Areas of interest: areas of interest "Business office"
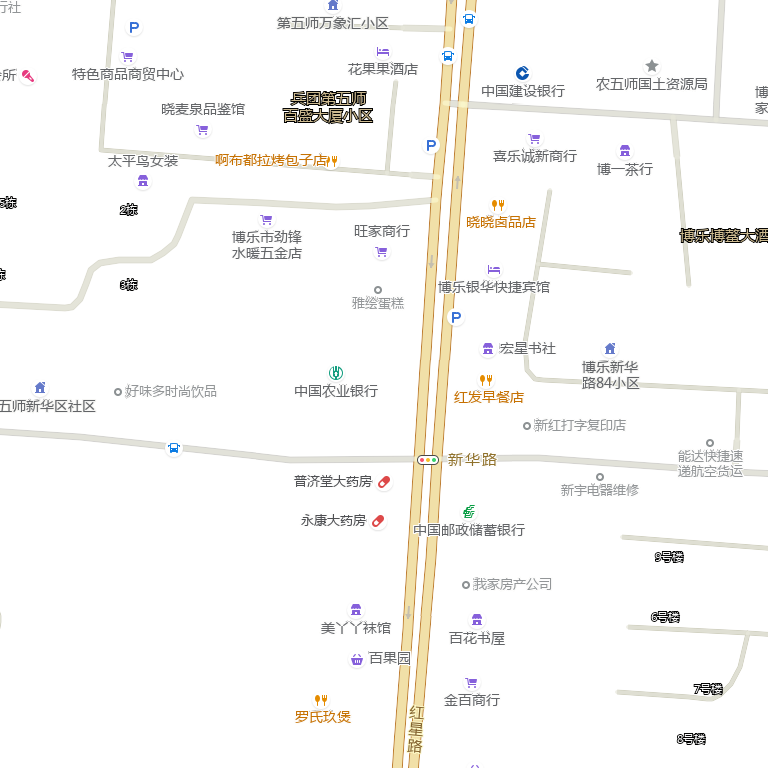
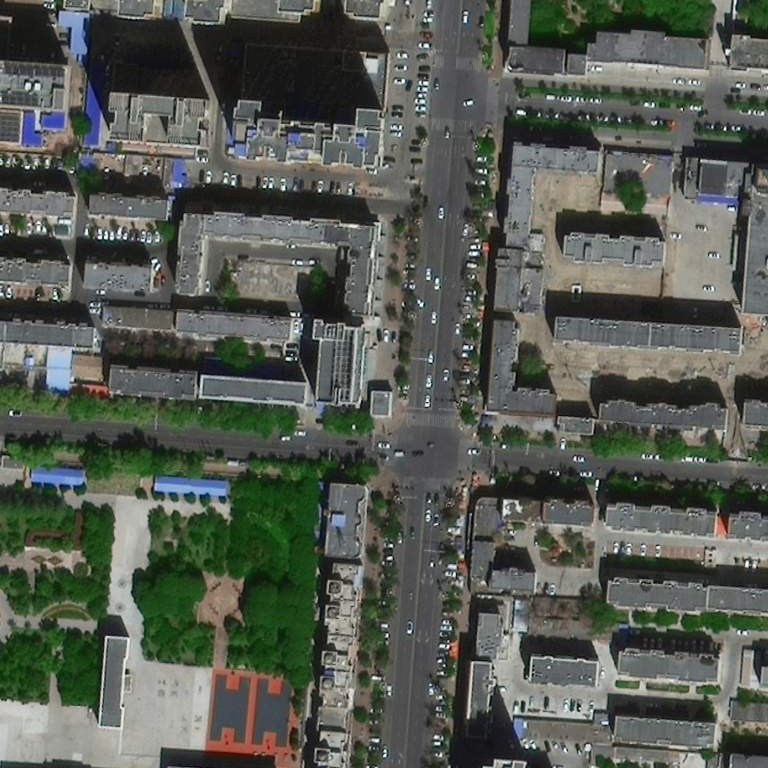